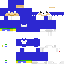
A male skeleton skin with dark skin, wearing brown helmet dressed in a blue hoodie and blue pants, featuring a closed mouth.